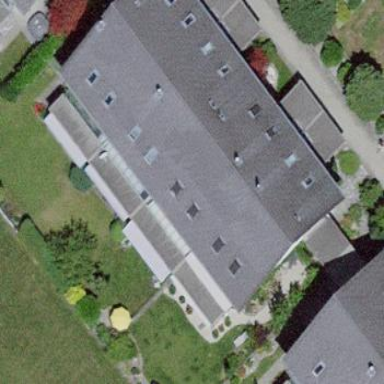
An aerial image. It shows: Terrace building.